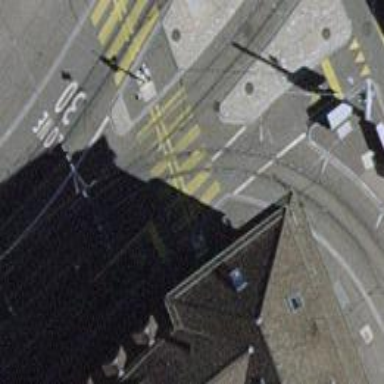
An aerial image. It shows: Railway crossing.